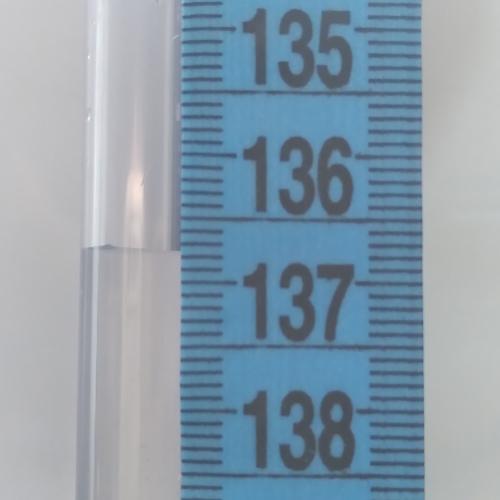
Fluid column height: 136.8 cm